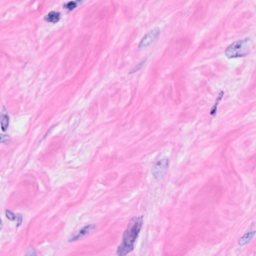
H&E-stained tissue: Breast